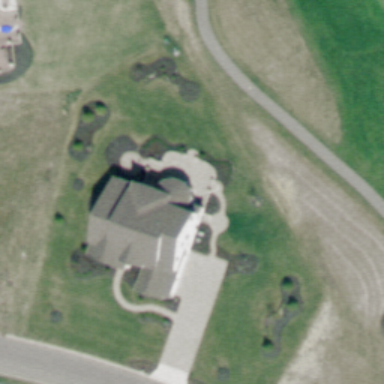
A house with grey roofs is surrounded by trees and lawn in the sparse residential area .